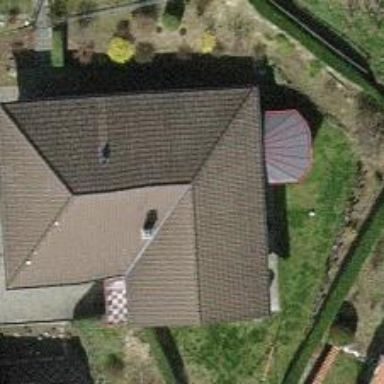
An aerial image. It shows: Building with ridged roof.